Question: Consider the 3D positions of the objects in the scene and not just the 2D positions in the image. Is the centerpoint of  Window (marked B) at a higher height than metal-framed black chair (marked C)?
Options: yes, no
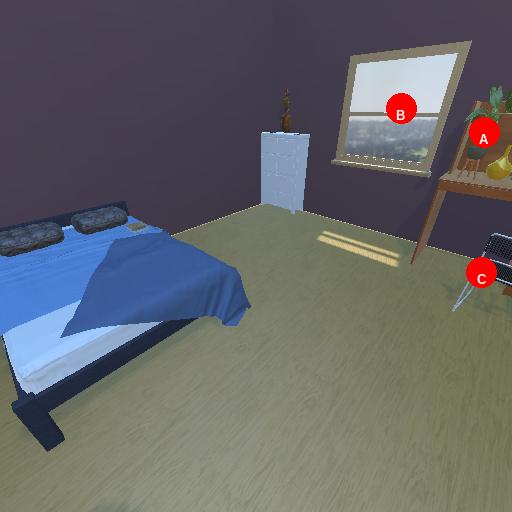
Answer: yes